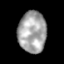
Tissue: skin
Cell type: Epithelial cells
Senescence score: 0.2742
Nuclear area (px): 1137
Mean DAPI intensity: 164.591